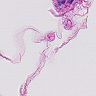
Metastatic tissue present: no